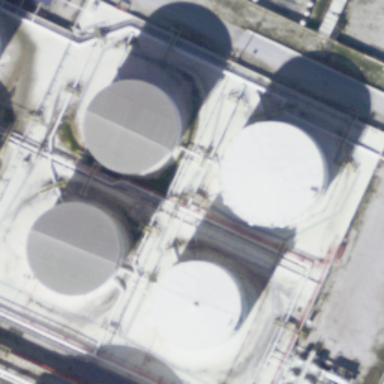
Four white storage tanks are on the ground .